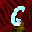
Label: 6